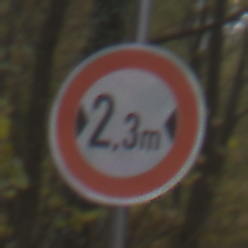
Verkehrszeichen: TatsaechlicheBreite2Komma3
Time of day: MorningAfternoon
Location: Outdoor (Nature)
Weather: Overcast
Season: Autumn
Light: Natural